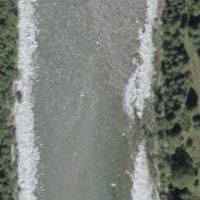
EUNIS habitat code: 32
Species observed at this site:
Podarcis muralis
Juniperus communis